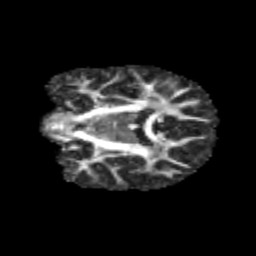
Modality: FA
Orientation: coronal
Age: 11
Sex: male
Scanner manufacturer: siemens
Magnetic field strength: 3 T
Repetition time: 3.8 s
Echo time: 0.07 s